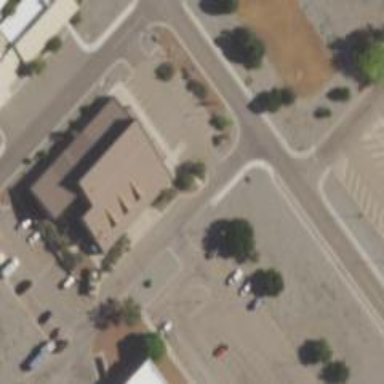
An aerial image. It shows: Building.